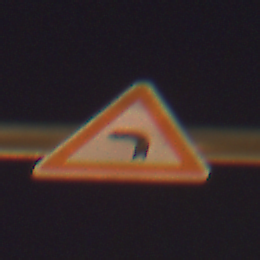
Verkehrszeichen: KurveLinks
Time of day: Night
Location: Outdoor (Urban)
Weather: Clear
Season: NotSpecified
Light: Artificial